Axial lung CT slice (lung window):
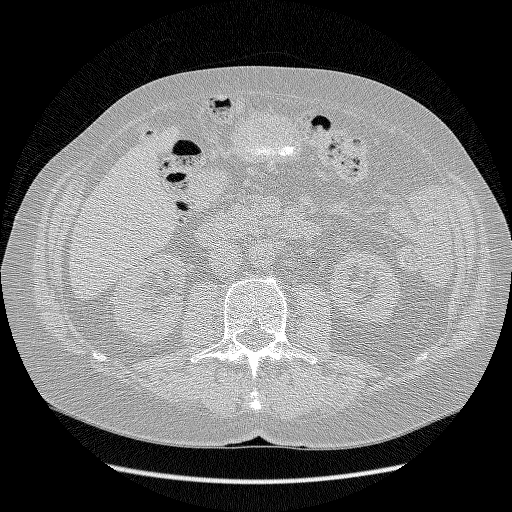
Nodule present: no